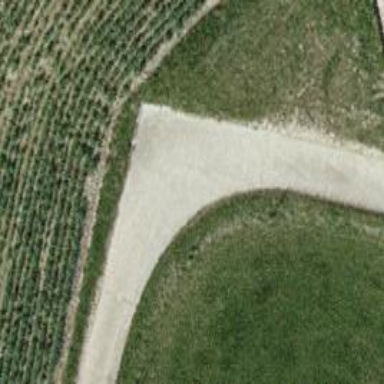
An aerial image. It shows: Track with grade 1 quality.